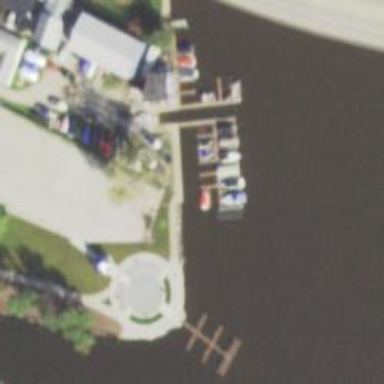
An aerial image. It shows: Man-made pier.